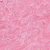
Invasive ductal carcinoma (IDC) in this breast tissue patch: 0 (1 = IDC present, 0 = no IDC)